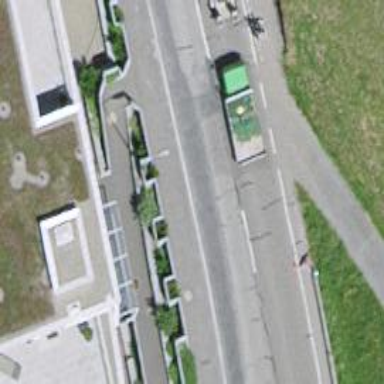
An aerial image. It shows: Secondary road with asphalt surface.